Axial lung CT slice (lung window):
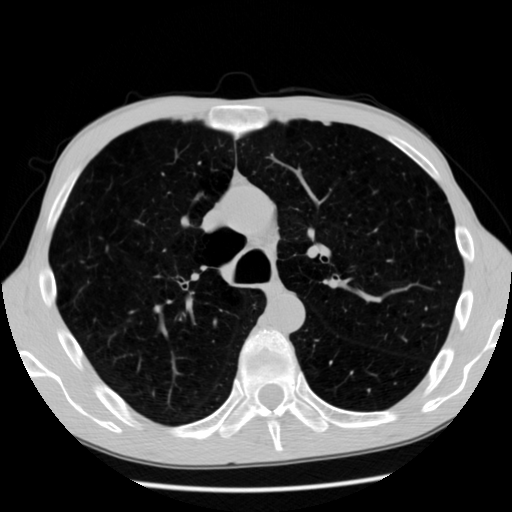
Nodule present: no